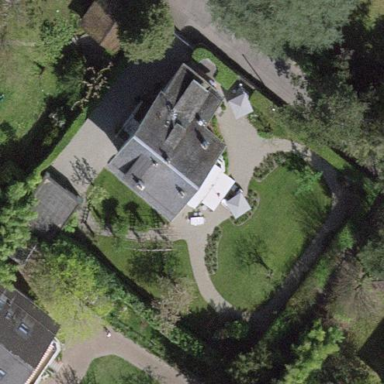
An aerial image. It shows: Garden surrounded by fence.